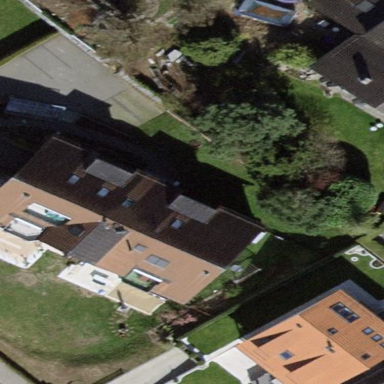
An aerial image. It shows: Apartments building with pitched roof.